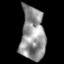
Tissue: lung
Cell type: Epithelial cells
Senescence score: 0.1567
Nuclear area (px): 1273
Mean DAPI intensity: 145.35